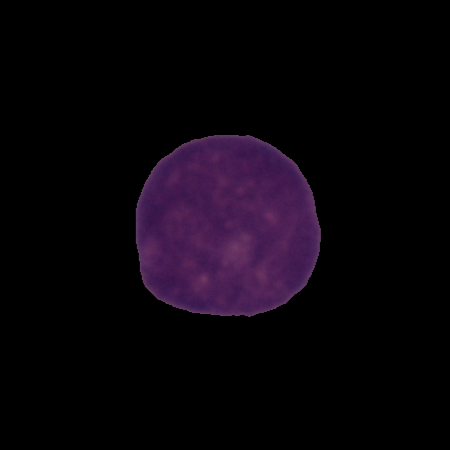
Label: cancer